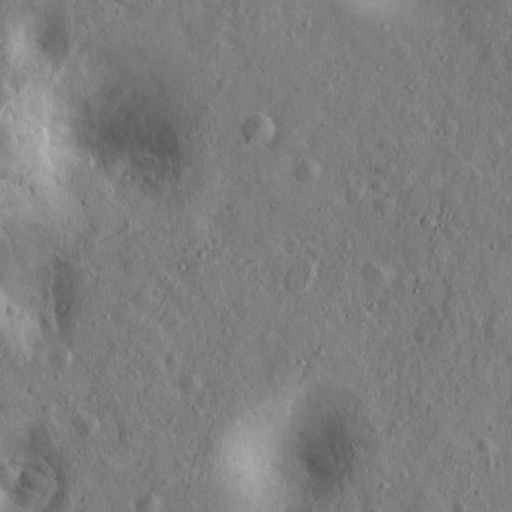
Classes present: Background, Cone